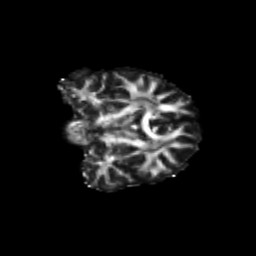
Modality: FA
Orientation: coronal
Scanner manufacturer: siemens
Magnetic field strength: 3 T
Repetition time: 9.2 s
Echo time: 0.084 s